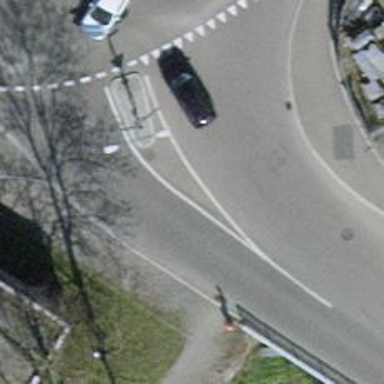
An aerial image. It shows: Smoothly paved residential road.